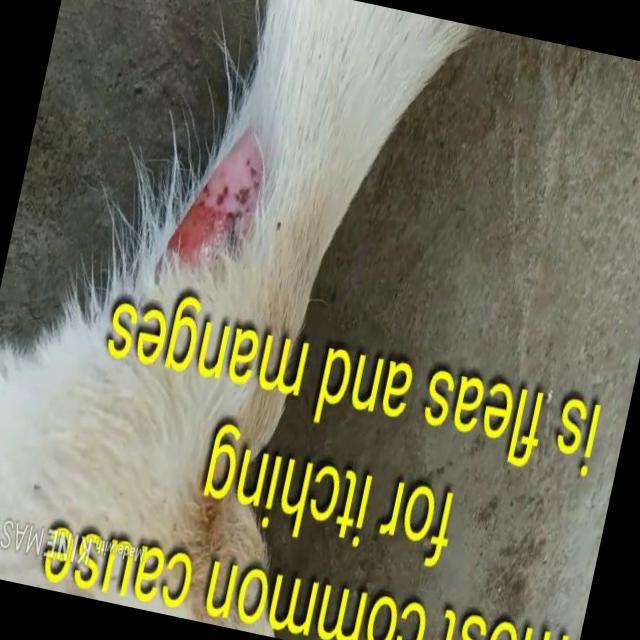
Canine dermatitis — inflammation of the skin presenting with erythema, pruritus, papules, and excoriation. May be allergic, contact, or atopic in origin.